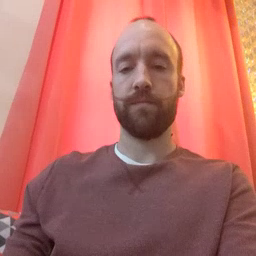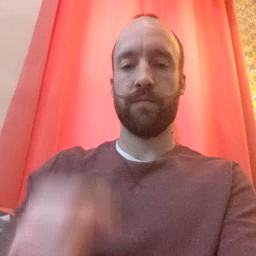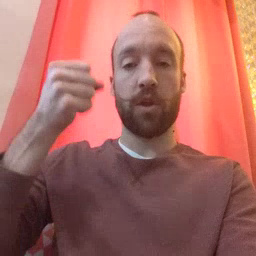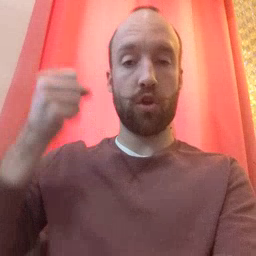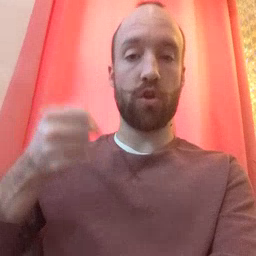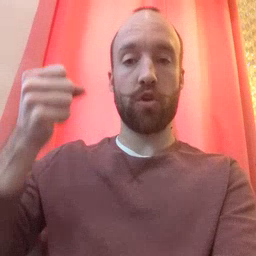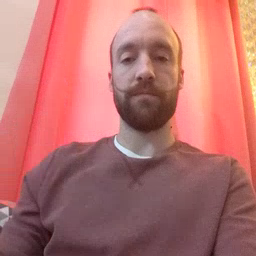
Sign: car